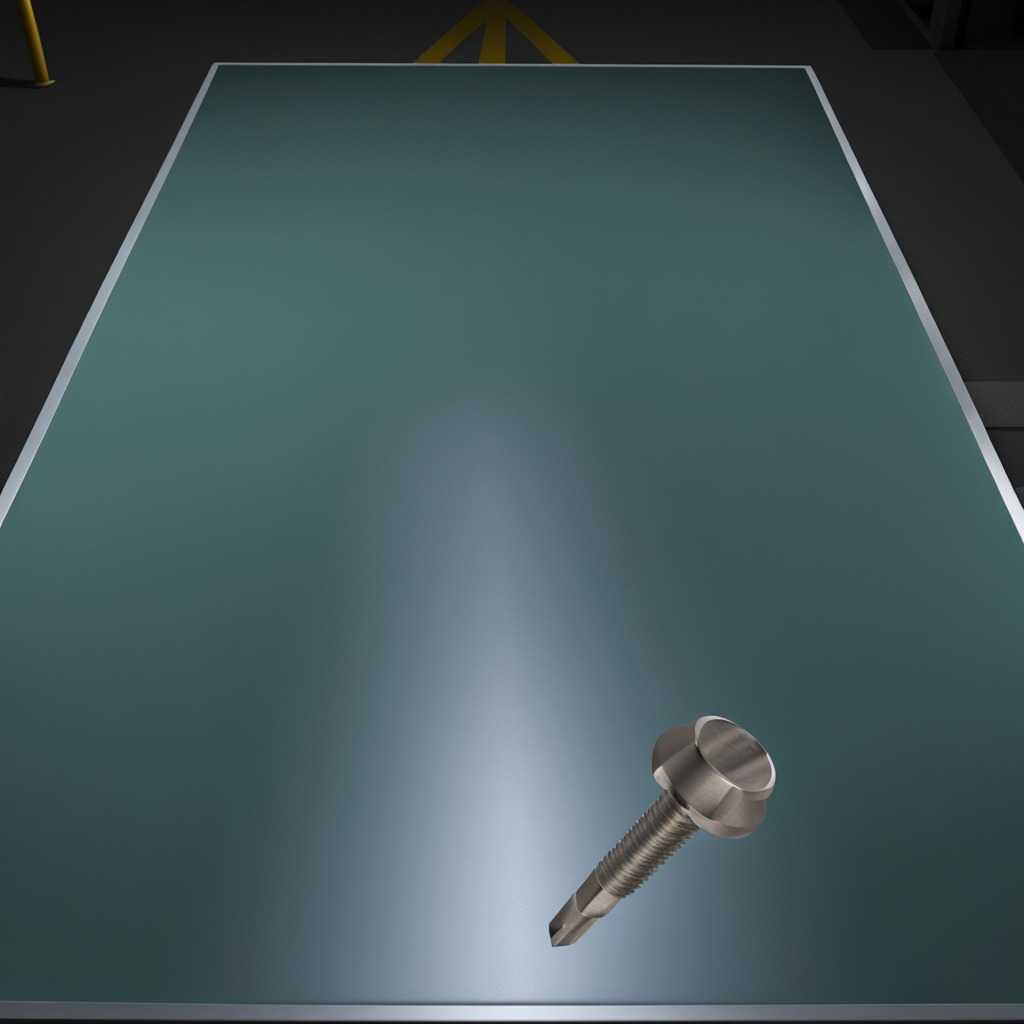
A metal screw is lying on a clean empty table in a railway signal maintenance room lit by harsh overhead fluorescents.